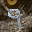
Label: 9